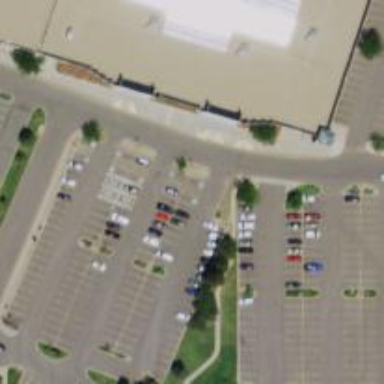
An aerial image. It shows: Parking space.